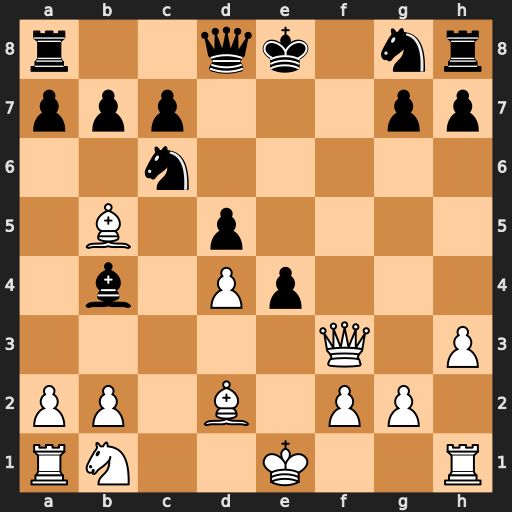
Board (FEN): r2qk1nr/ppp3pp/2n5/1B1p4/1b1Pp3/5Q1P/PP1B1PP1/RN2K2R
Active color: w
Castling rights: KQkq
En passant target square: -
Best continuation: Bxc6+ bxc6 Qh5+ g6 Qe5+